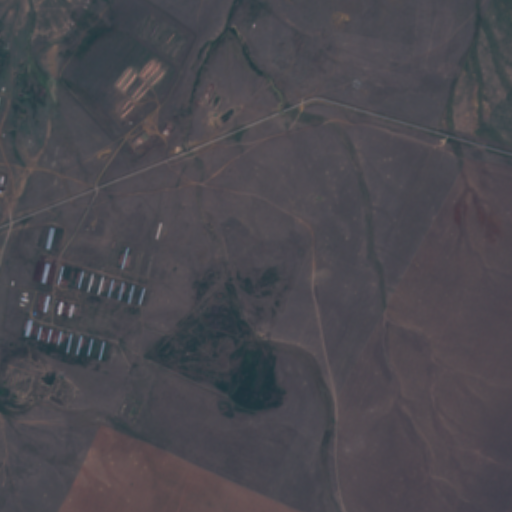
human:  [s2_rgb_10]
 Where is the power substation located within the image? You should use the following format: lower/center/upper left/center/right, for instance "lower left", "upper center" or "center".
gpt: The power substation is located in the center left of the image.
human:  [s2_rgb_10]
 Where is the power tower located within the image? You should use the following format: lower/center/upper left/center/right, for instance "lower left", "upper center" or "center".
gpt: The power tower is located in the center left of the image.
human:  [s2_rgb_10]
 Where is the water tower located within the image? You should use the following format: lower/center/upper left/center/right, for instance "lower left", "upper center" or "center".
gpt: The water tower is located in the center left of the image.
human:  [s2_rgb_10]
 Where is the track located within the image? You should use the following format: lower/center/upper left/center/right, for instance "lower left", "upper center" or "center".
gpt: There is no track in the image.